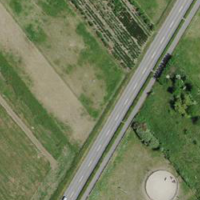
EUNIS habitat code: 52
Species observed at this site:
Falco columbarius